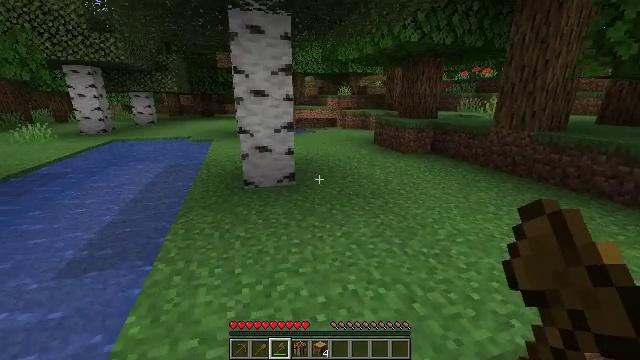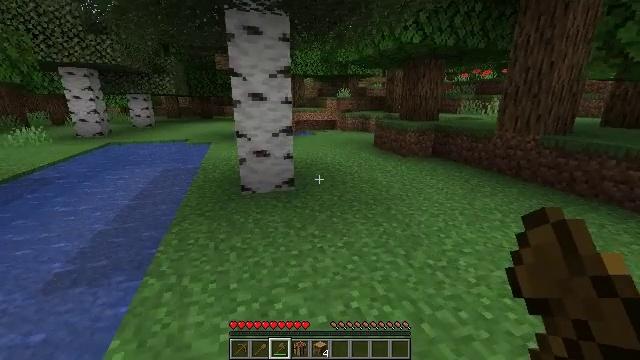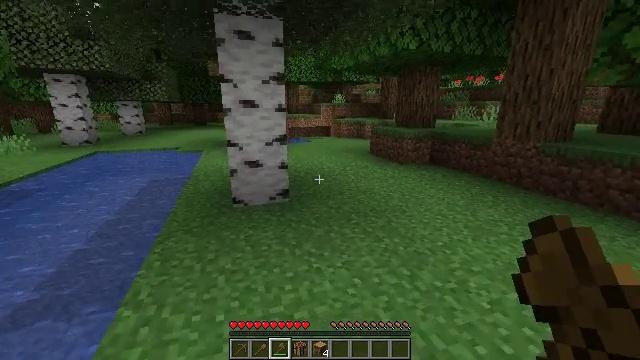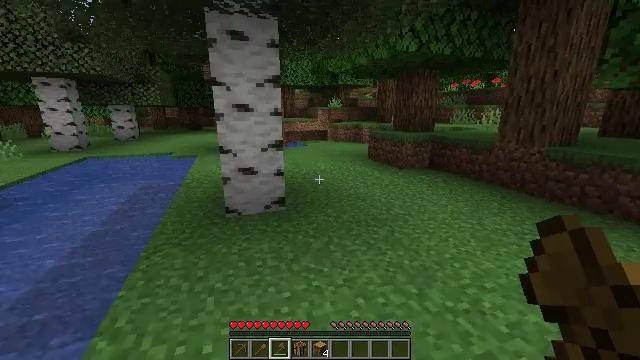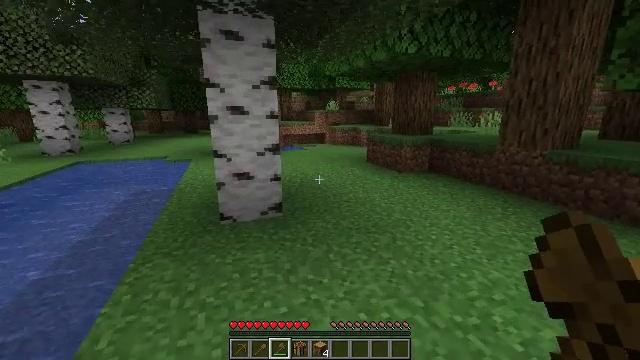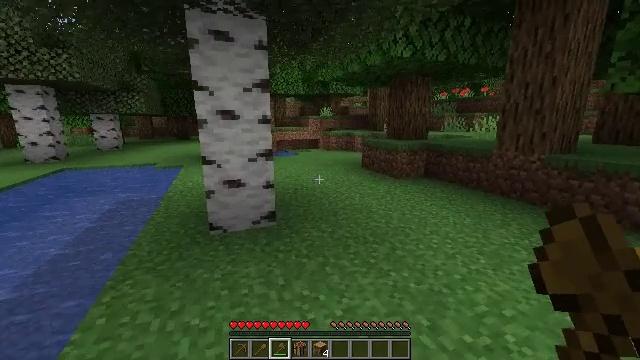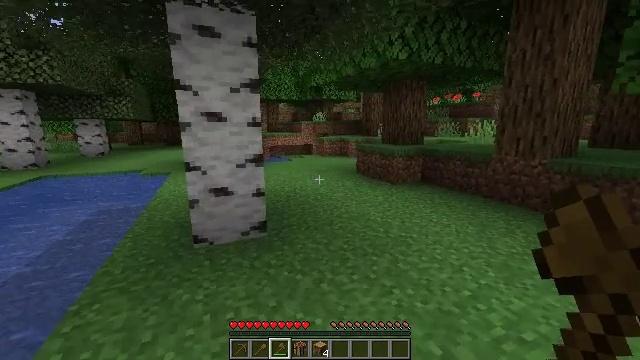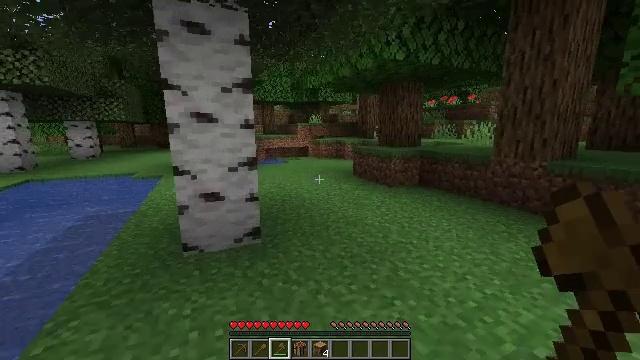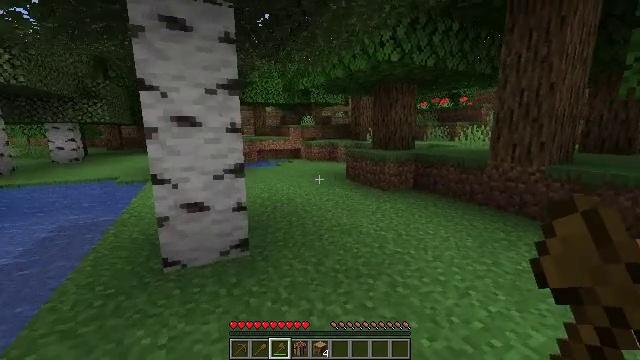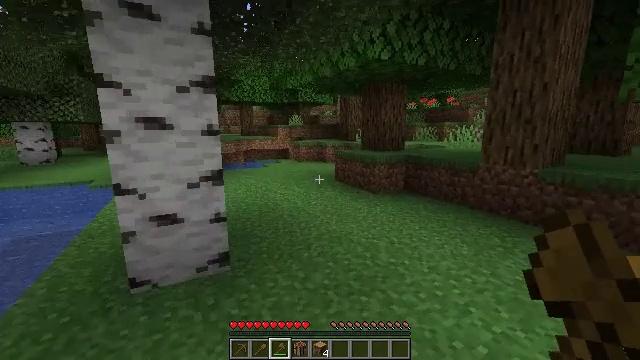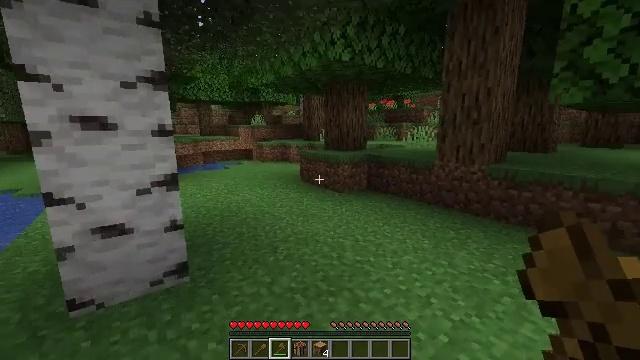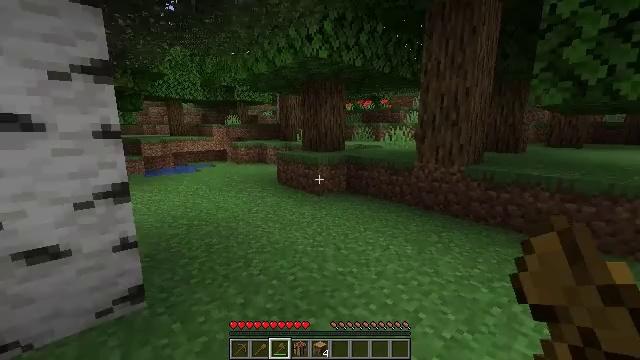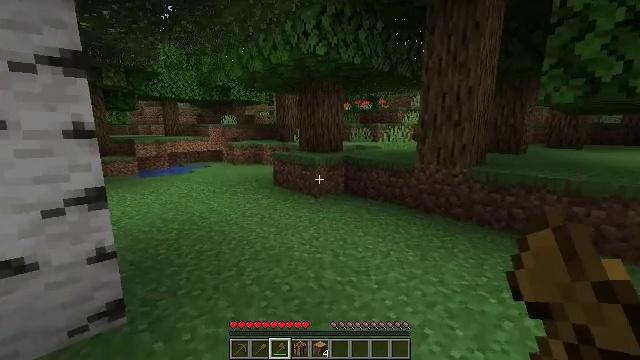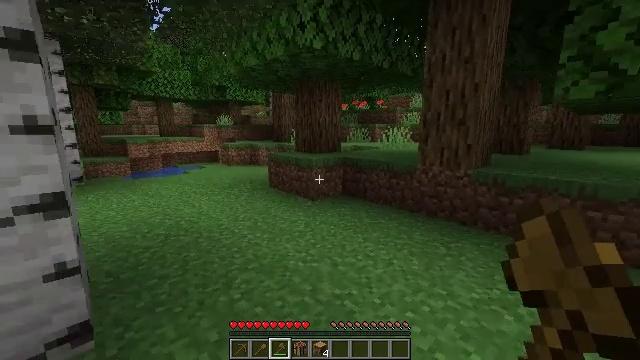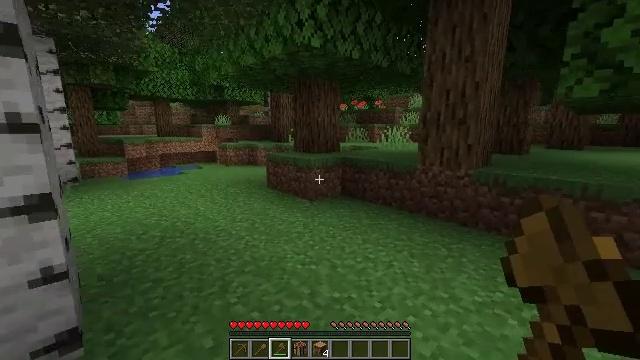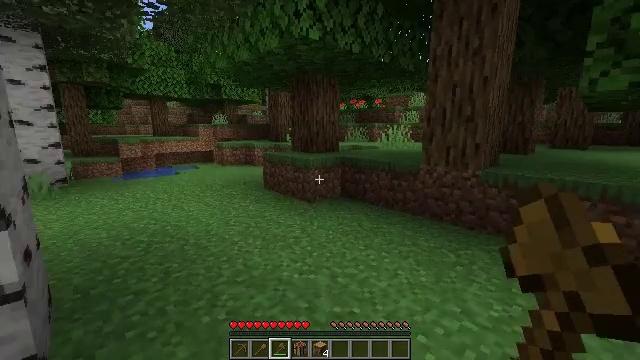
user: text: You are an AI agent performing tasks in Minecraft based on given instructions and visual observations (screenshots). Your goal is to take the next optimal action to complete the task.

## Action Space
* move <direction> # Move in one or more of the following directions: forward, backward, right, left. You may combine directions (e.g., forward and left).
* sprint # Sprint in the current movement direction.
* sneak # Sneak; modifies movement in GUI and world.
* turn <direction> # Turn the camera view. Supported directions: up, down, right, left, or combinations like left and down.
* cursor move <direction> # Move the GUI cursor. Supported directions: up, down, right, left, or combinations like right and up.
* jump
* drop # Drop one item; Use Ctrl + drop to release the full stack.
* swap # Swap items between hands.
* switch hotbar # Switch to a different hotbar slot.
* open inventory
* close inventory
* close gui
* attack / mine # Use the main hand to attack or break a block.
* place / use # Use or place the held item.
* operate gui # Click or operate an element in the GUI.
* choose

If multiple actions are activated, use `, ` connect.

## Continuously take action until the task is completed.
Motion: motion action
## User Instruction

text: Collect oak log for crafting.
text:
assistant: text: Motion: move forward, attack / mine
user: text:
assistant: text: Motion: move forward, turn right and up, attack / mine
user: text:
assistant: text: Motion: move forward, attack / mine
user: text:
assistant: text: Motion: move forward, attack / mine
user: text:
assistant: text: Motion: move forward, turn right and up, attack / mine
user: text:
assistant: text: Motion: move forward, turn right and up, attack / mine
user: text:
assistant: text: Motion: move forward, attack / mine
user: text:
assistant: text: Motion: move forward, turn right, attack / mine
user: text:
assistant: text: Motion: move forward, turn right, attack / mine
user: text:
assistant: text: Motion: move forward, turn right, attack / mine
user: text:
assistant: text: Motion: move forward, turn right, attack / mine
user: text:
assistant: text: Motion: move forward, attack / mine
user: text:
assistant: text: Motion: move forward, attack / mine
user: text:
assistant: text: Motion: move forward, attack / mine
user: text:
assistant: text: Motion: move forward, attack / mine
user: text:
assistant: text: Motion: move forward, attack / mine
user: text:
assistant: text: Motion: move forward, attack / mine
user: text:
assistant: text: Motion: move forward, attack / mine
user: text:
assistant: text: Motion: move forward, attack / mine
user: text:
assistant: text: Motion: move forward, attack / mine
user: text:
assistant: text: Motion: move forward, attack / mine
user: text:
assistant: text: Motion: move forward, attack / mine
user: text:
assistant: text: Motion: move forward, attack / mine
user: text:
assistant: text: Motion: move forward, attack / mine
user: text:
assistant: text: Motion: move forward, attack / mine
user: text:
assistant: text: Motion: move forward, turn right, attack / mine
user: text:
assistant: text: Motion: move forward, turn right, attack / mine
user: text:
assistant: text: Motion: move forward, turn right and up, attack / mine
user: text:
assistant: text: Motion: move forward, turn right, attack / mine
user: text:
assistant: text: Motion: move forward, attack / mine